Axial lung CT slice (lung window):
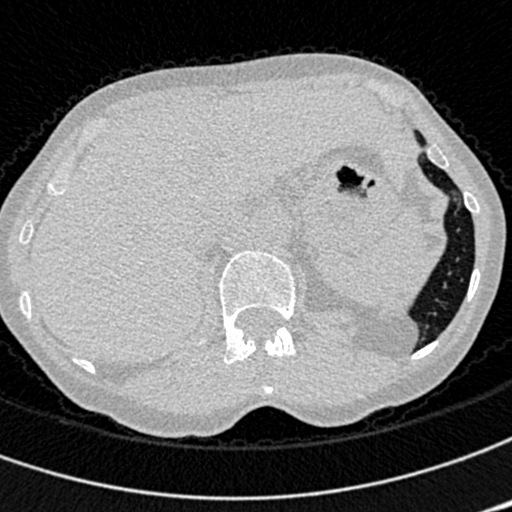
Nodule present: no